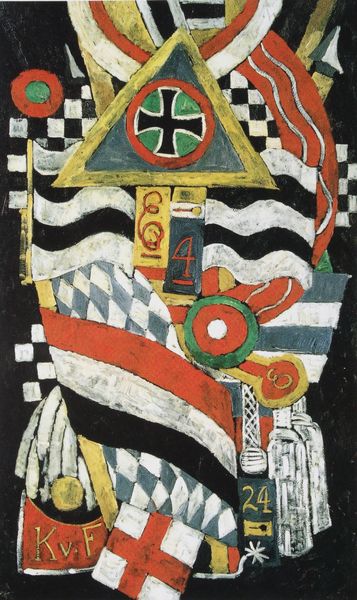
Titel: Portrait of a German Officer
Künstler: Marsden Hartley
Standort: New York (New York)
Institution: The Metropolitan Museum of Art
Schlagwörter: weiß, dreieck, gelb, grün, kariert, schwarz, zeichen, rot, karo, kreis, stillleben, wellen, fahnen, fahne, flagge, abstrakt, zahlen, collage, bayern, kreuz, stern, soldat, abzeichen, orden, wimpel, wappen, rauten, kaiserreich, preussen, symbole, trophäen, embleme, kreuzritter, kv.f